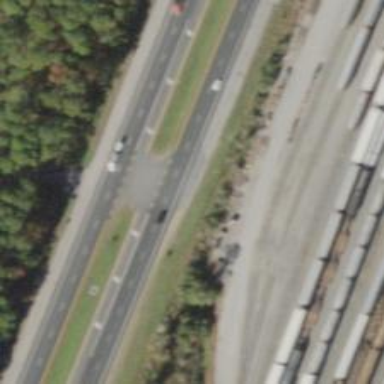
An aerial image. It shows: Trunk link highway.